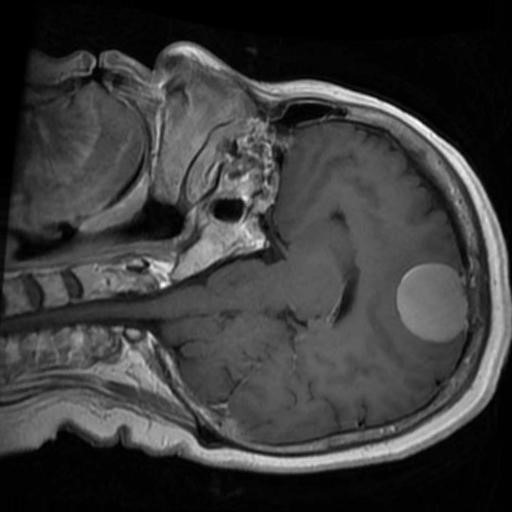
Label: brain_menin